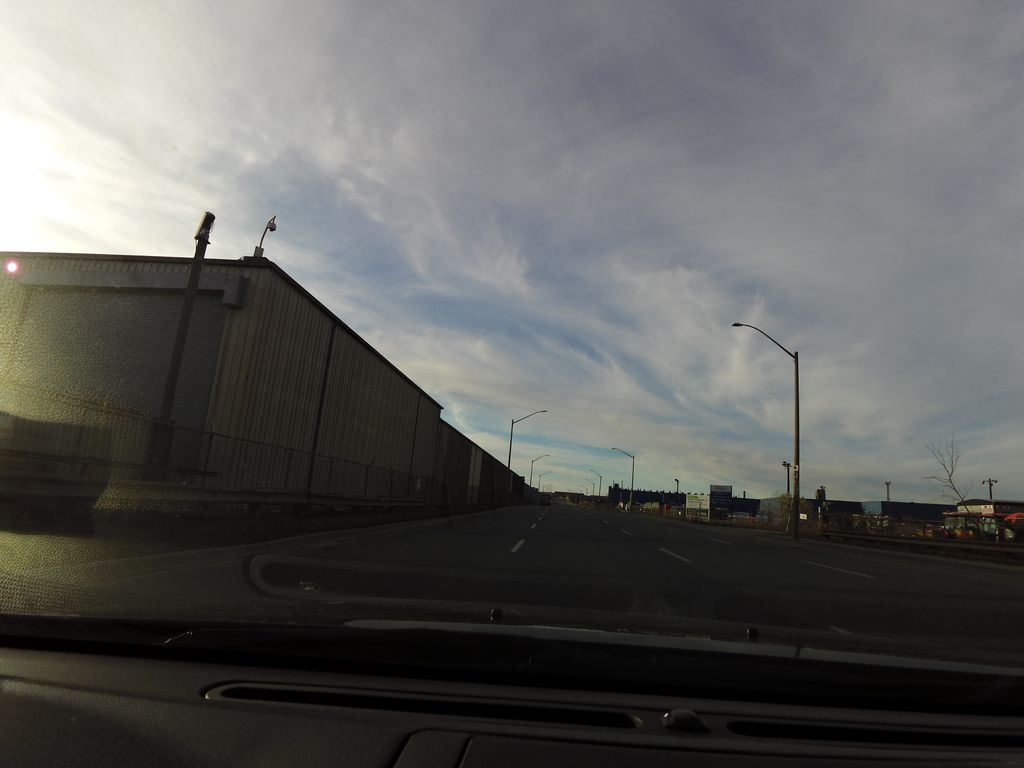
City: hamilton